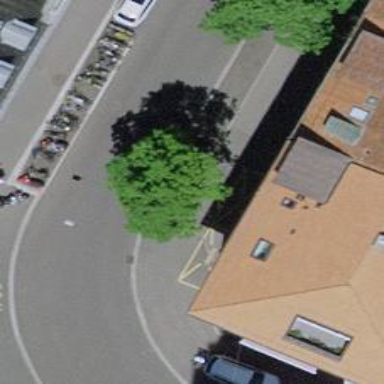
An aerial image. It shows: Bicycle rental service.